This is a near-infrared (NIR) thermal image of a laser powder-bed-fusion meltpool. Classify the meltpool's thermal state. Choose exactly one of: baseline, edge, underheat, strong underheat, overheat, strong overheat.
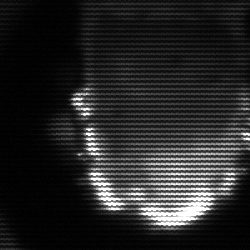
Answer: baseline